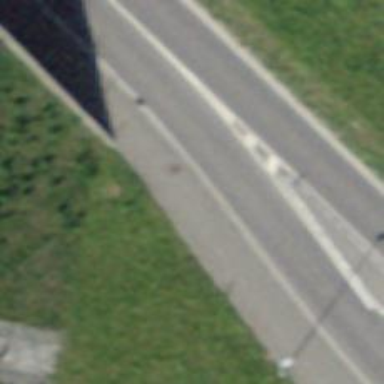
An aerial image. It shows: Sidewalk.